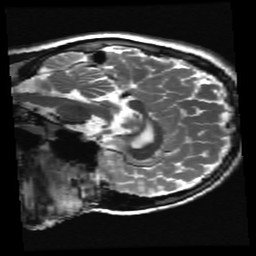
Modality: T2w
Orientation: sagittal
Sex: female
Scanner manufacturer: ge
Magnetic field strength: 3 T
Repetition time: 5 s
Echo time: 0.1012 s